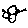
Label: bird